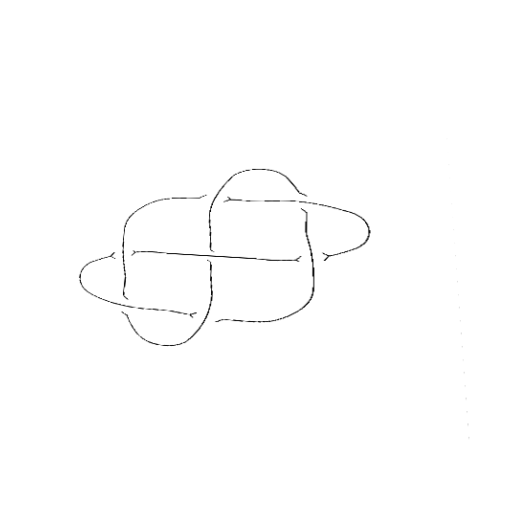
Crossing number: 7